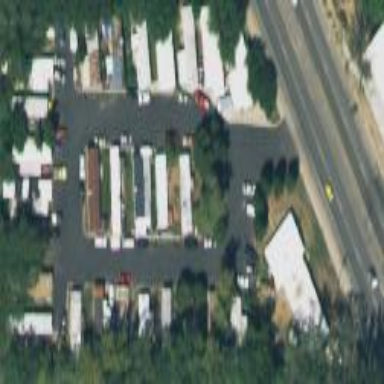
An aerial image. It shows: Residential area designated as trailer park.